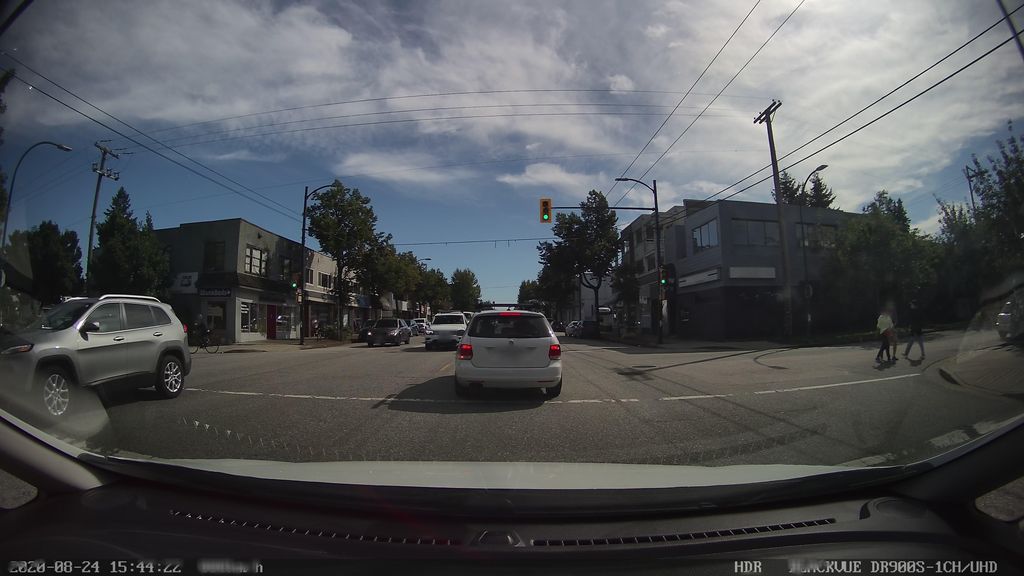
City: vancouver